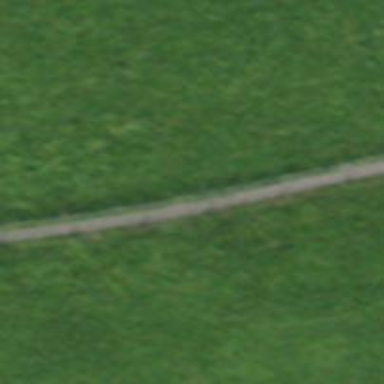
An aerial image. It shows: Path surfaced with fine gravel.